Interaction volume radius: 5 \u00c5
Interaction volume height: 20 \u00c5
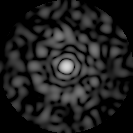
Disorder parameter: 0.843